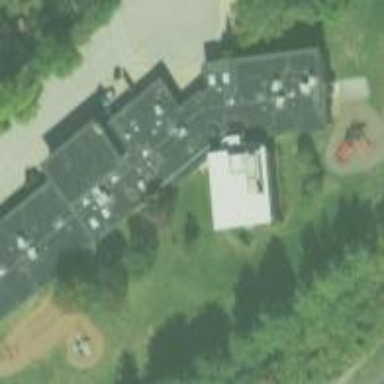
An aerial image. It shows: School.